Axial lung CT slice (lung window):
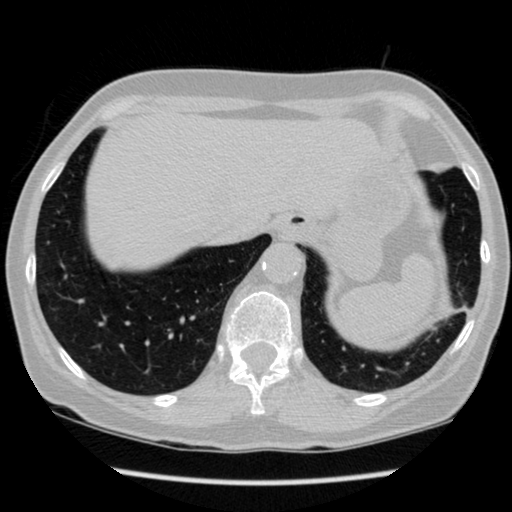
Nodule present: no